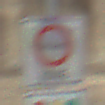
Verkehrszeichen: BeginnUmweltzone
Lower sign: FreistellungVomVerkehrsverbot1
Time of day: Midday
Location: Roofed (Beach)
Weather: Overcast
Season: NotSpecified
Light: Natural